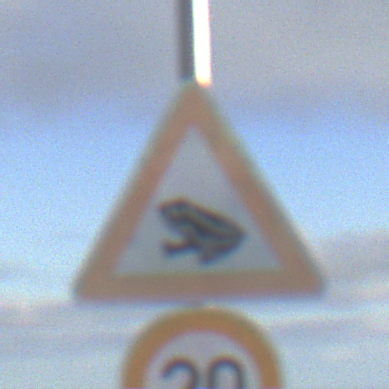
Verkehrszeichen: AmphibienwanderungRechts
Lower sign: Geschwindigkeit20
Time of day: SunriseSunset
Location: Outdoor (Nature)
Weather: PartlyCloudy
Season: NotSpecified
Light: Natural